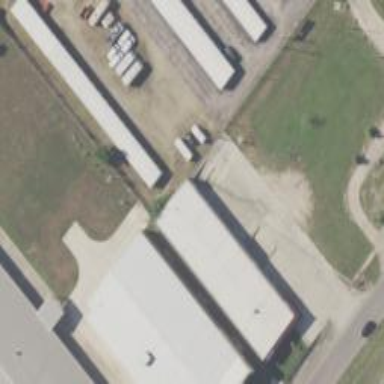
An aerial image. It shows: Group of garages.